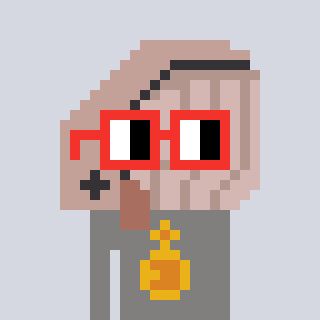
a pixel art character with square red glasses, a whale-shaped head and a bluegrey-colored body on a cool background